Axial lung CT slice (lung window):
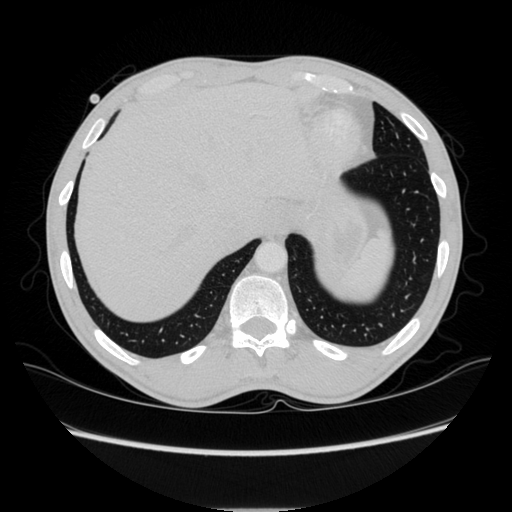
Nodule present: no